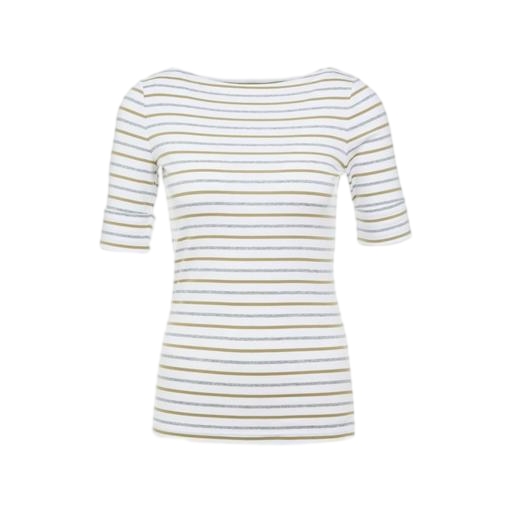
gold boatneck t-shirt, short-sleeve top only macy, striped tight fitting tee, white background